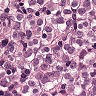
Metastatic tissue present: yes